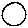
Label: circle